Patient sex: M
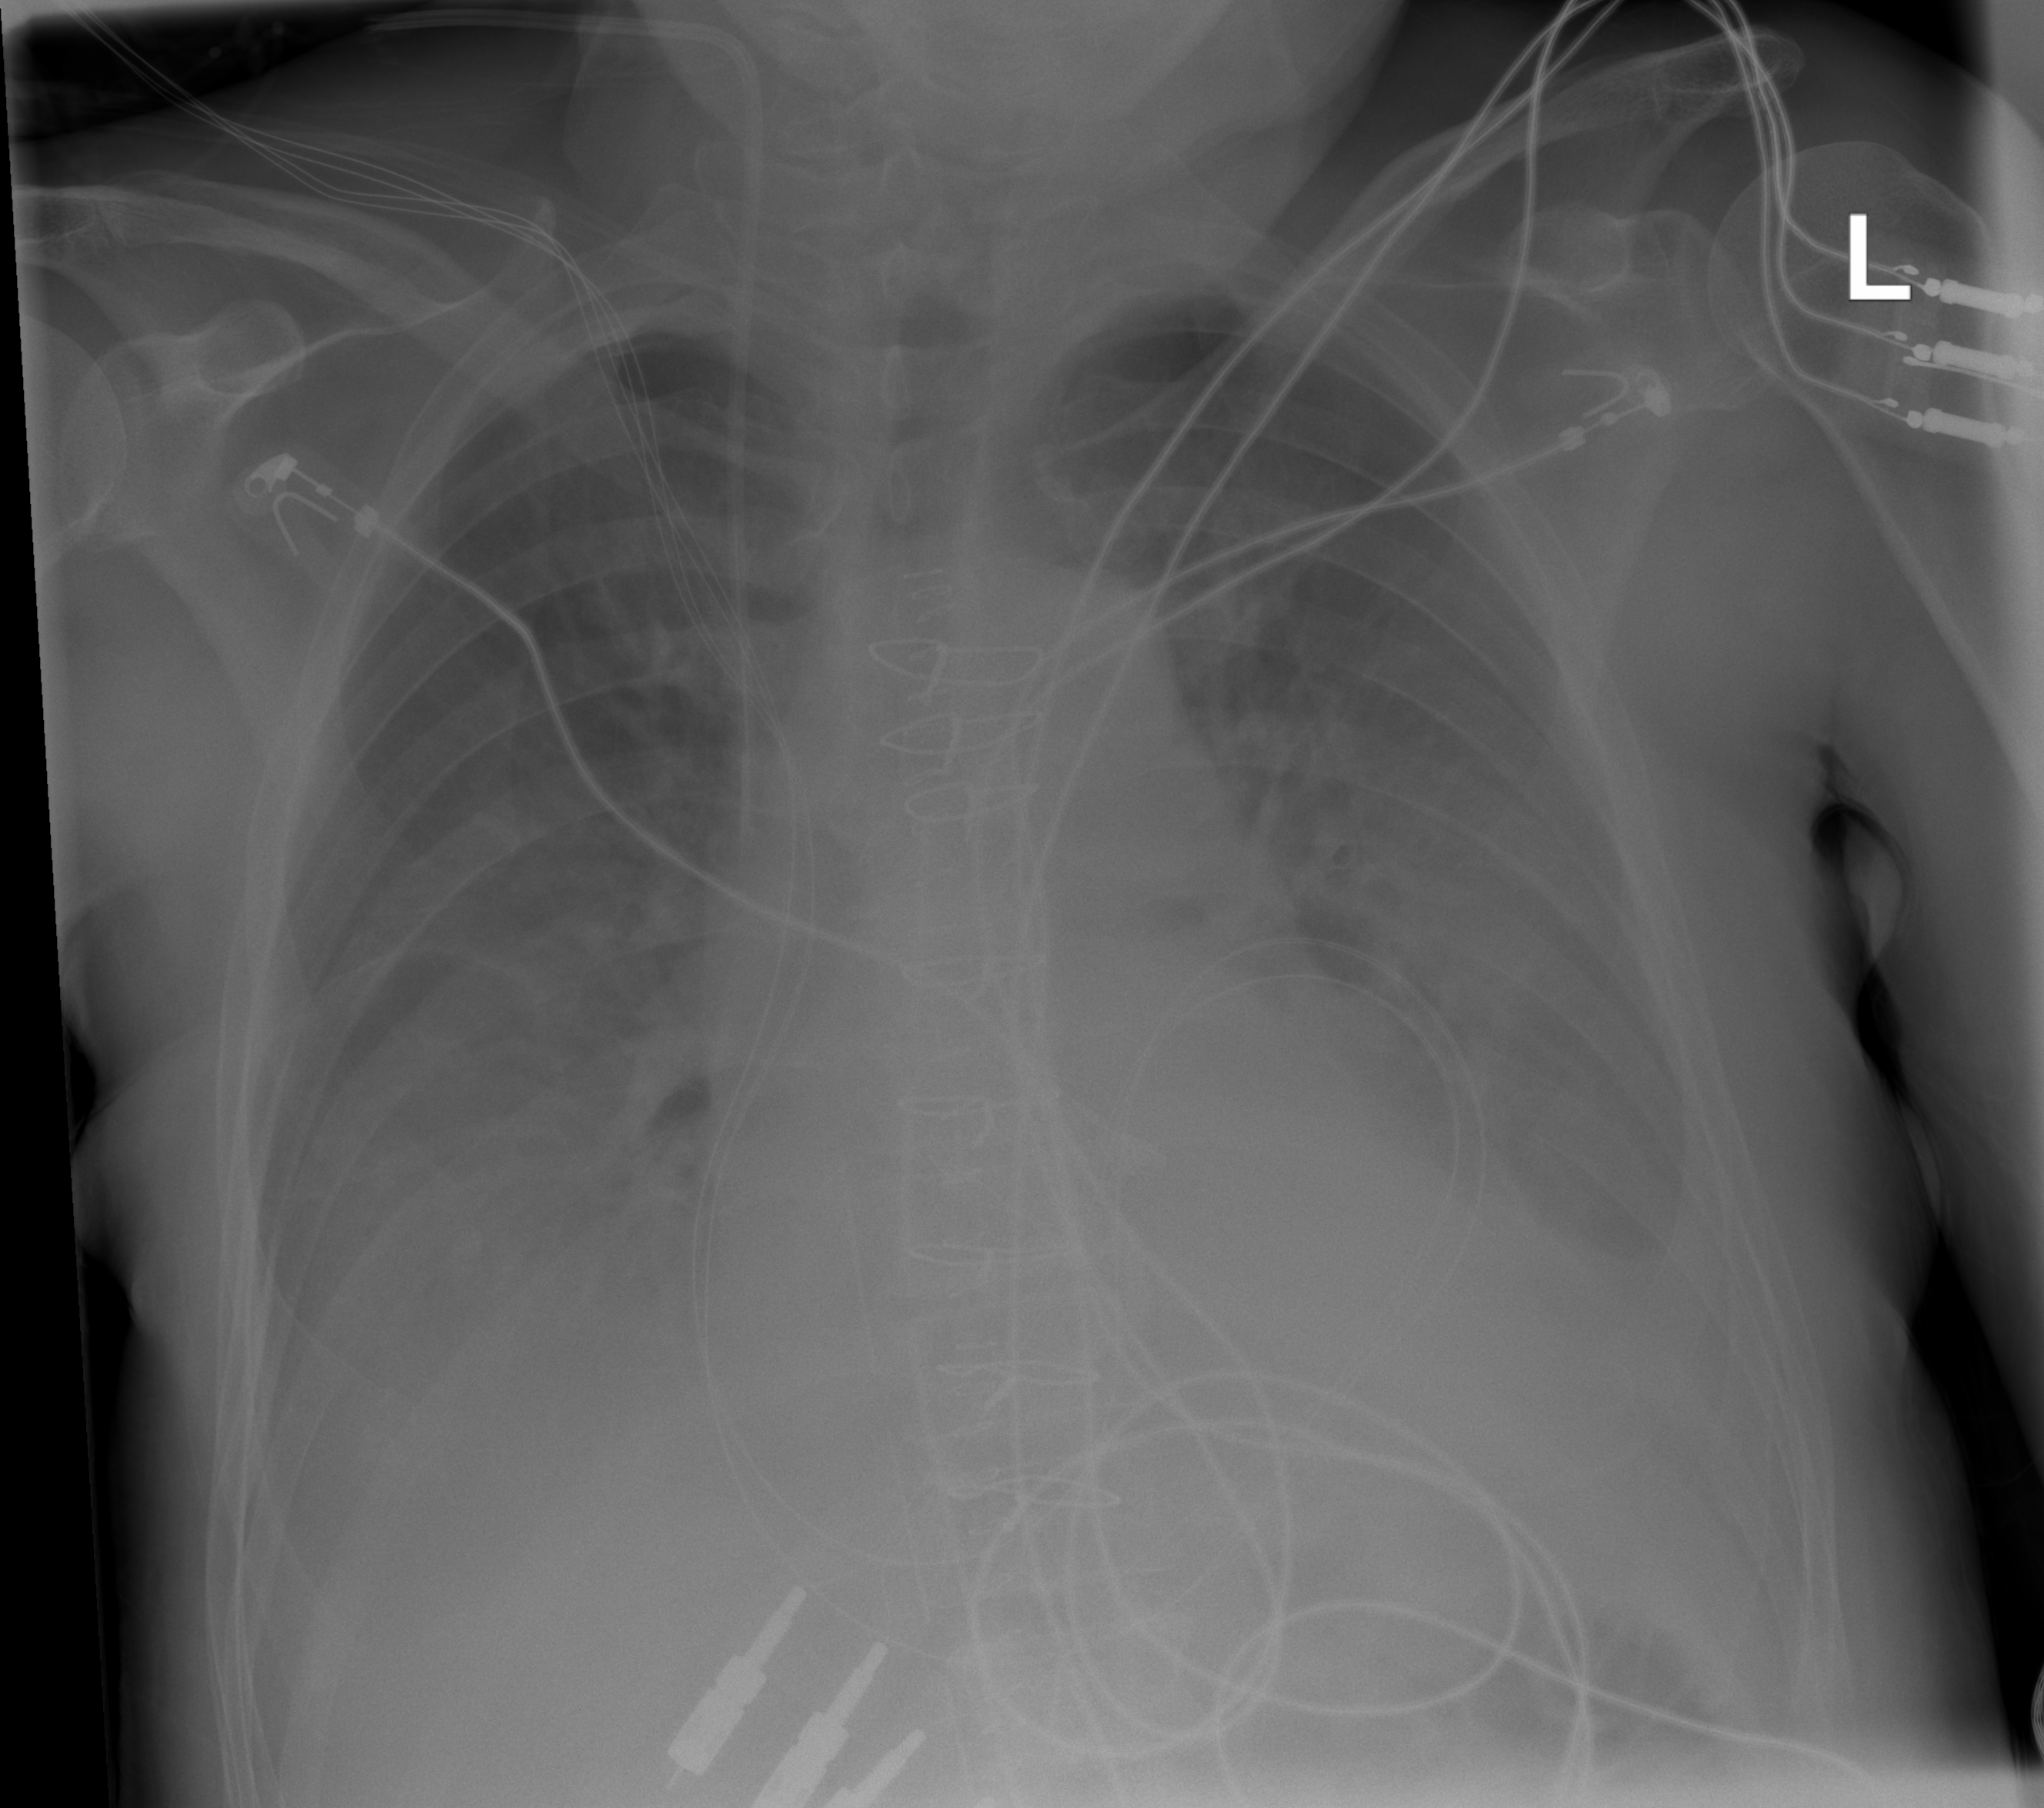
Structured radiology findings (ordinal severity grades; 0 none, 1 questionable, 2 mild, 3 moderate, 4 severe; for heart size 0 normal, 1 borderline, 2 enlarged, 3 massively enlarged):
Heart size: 0
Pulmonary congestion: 2
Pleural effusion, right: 3
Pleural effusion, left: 3
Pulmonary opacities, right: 2
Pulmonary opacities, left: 2
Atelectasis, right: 2
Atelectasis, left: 2